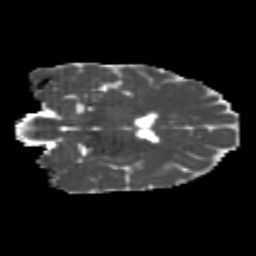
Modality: MD
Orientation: coronal
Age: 22
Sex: female
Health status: healthy
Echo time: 0.074 s